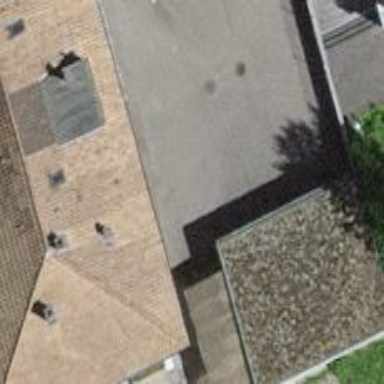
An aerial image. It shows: Group of garages.